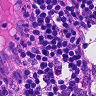
Metastatic tissue present: no